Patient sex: F
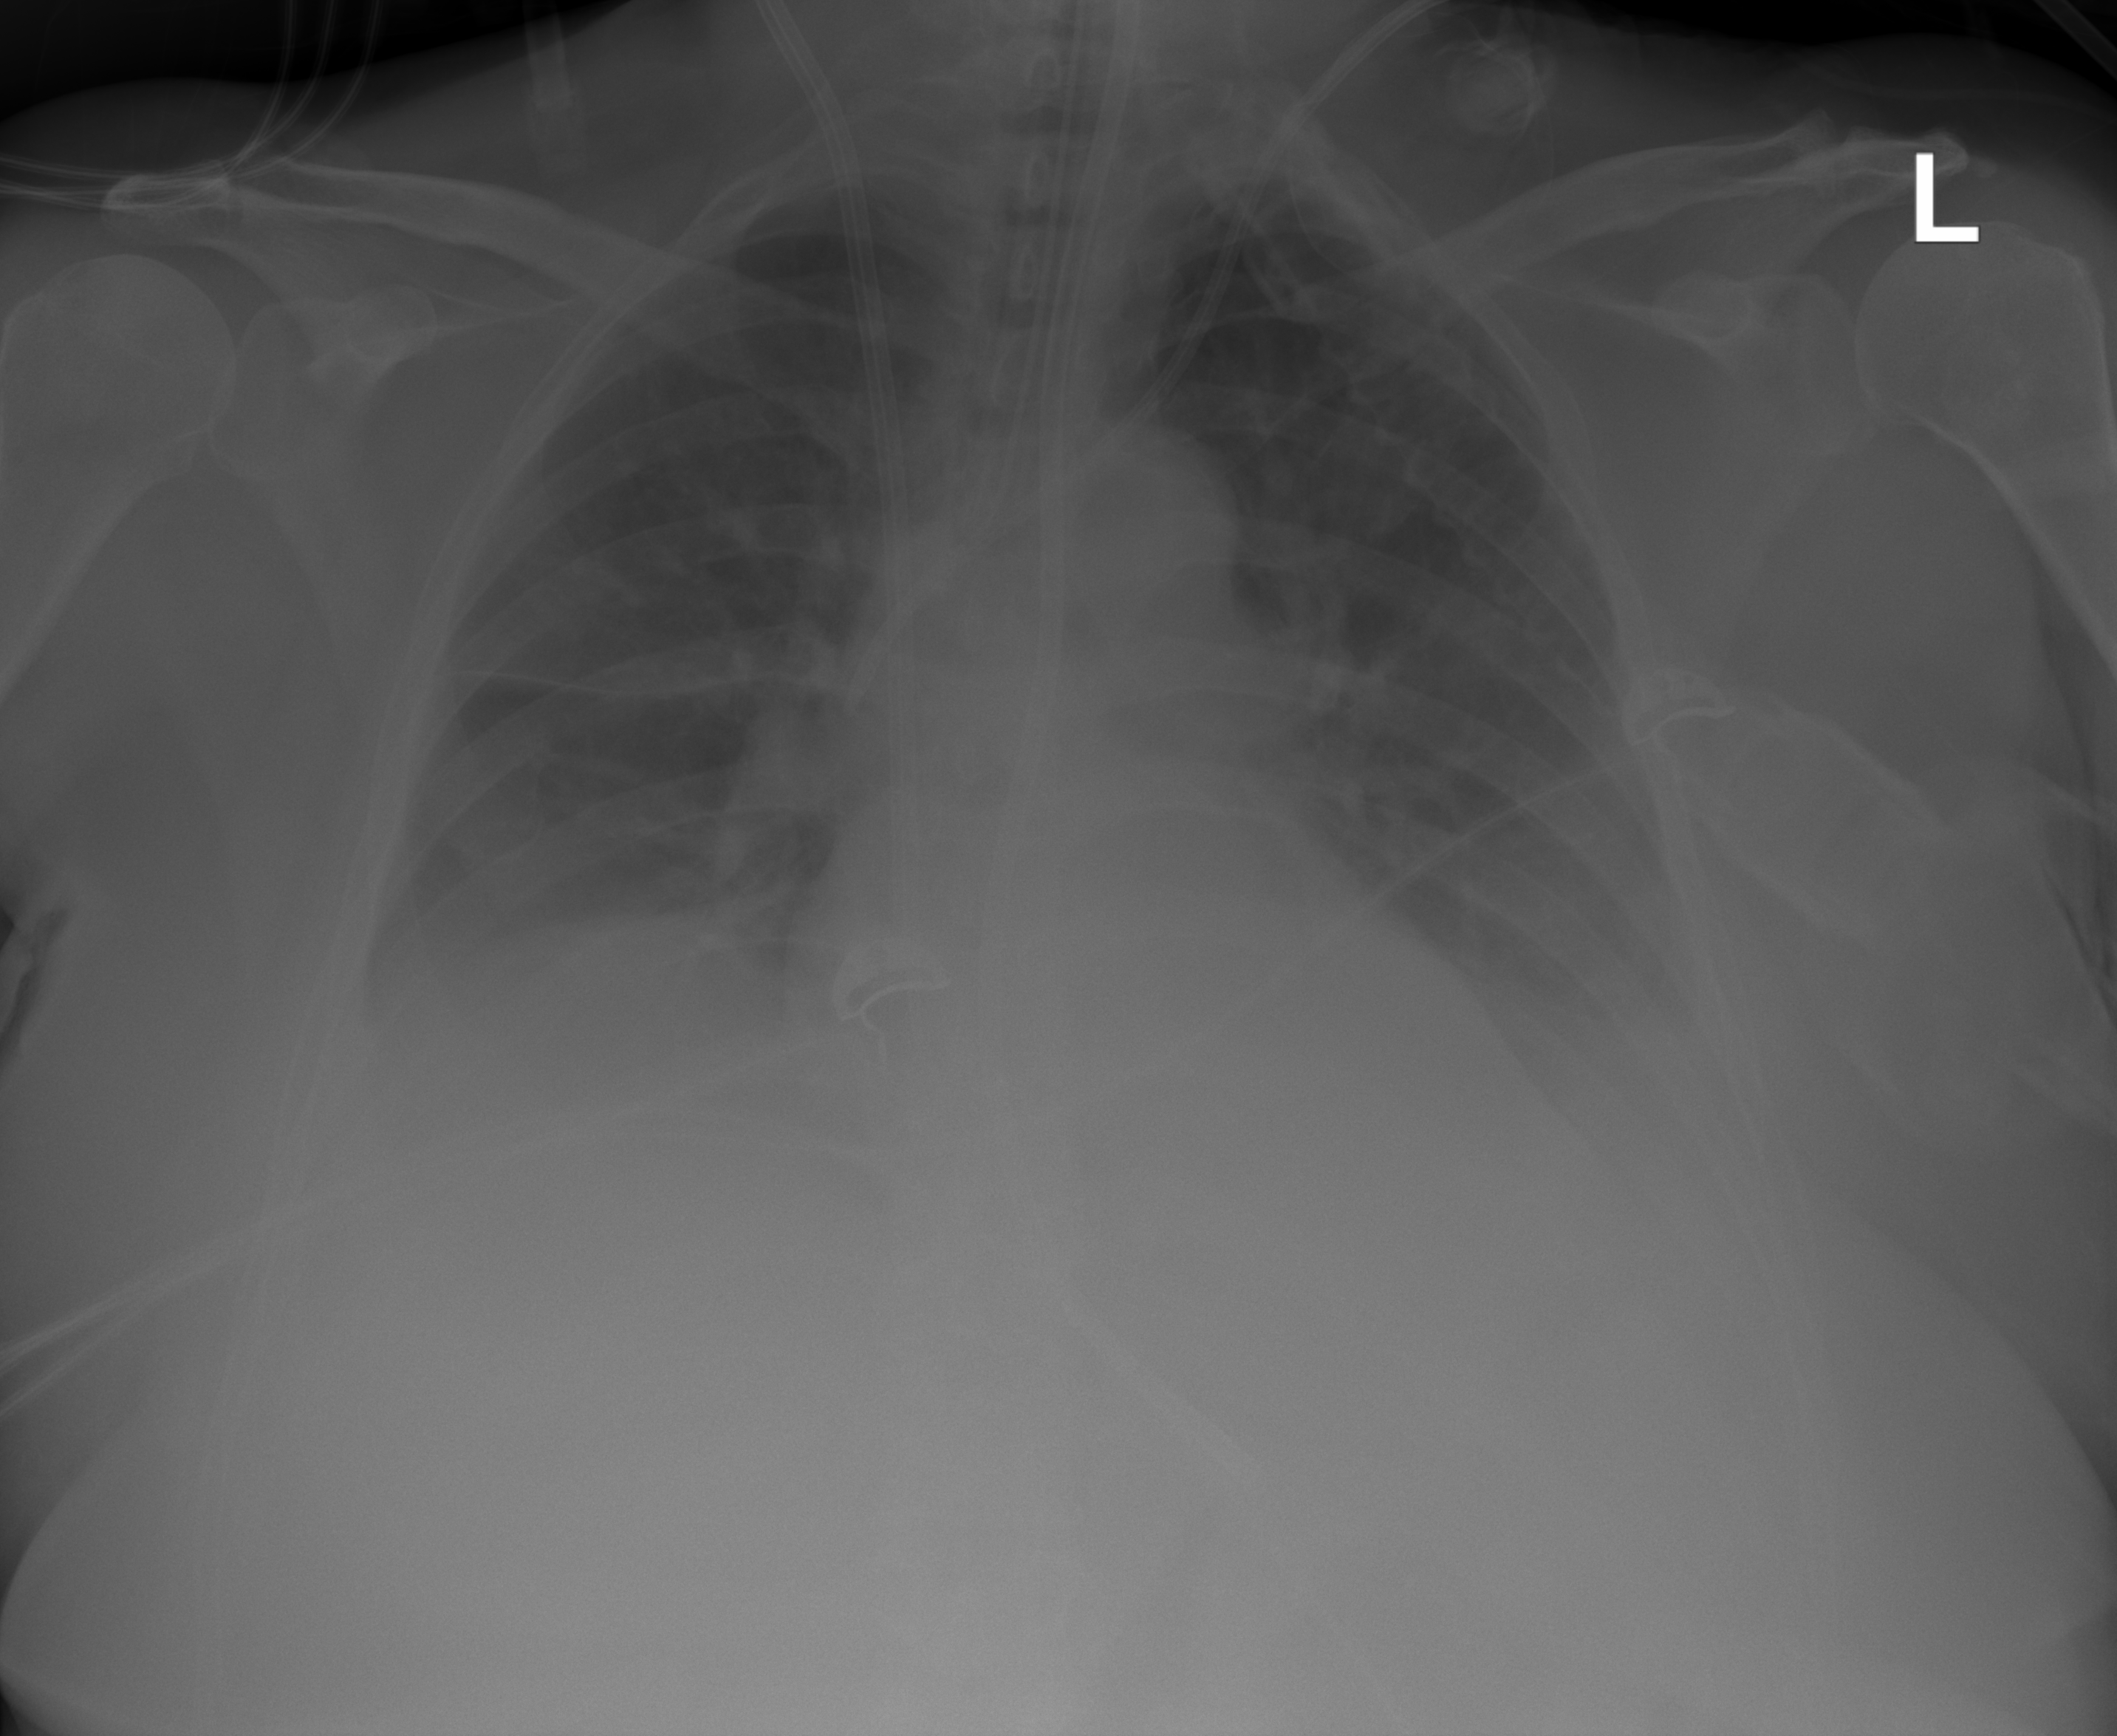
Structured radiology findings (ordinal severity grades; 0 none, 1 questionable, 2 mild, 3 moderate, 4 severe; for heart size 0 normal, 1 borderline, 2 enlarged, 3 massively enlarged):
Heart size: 1
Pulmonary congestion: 2
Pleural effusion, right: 2
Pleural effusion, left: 2
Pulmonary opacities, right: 0
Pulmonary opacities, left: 0
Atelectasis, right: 2
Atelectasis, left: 2